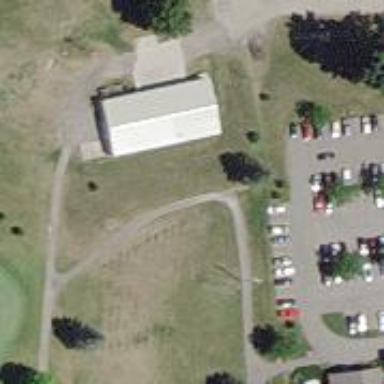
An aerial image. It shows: Path designated for golf carts.